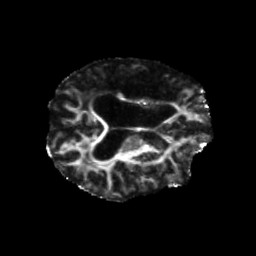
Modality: FA
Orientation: axial
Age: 46
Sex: male
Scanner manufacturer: siemens
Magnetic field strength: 3 T
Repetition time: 5.25 s
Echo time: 0.08 s